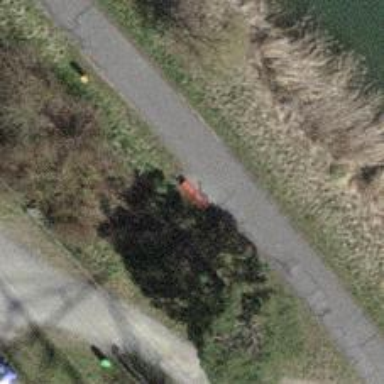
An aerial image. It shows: Red bench.